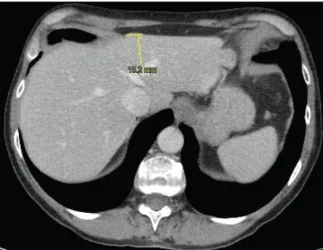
In ], as well as the resolution of perihepatic and peri-splenic ascites.
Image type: radiology (ct)